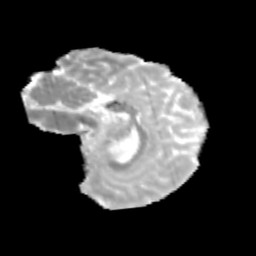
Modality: MD
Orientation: sagittal
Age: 13
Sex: female
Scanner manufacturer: siemens
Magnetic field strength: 3 T
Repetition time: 3.8 s
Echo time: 0.07 s